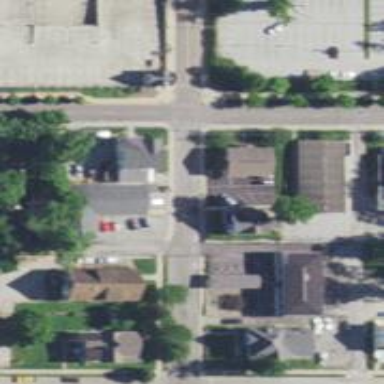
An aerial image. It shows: Alleyway designated as service road.